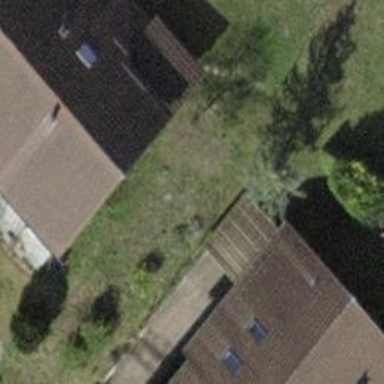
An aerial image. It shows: Detached building with gabled roof.